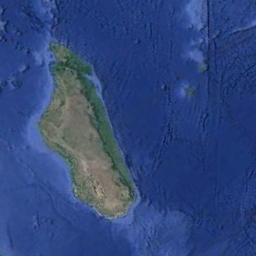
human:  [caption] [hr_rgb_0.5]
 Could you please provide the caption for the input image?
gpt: The island has flat terrain and dense vegetation .

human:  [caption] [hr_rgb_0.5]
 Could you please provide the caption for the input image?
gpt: The long green island is surrounded by blue sea water, And the island has a green and yellow-brown color .

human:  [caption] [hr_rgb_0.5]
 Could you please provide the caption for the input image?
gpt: The land on the island is rough .

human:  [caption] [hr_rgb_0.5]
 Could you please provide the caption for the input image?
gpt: The shape of the island is very irregular .

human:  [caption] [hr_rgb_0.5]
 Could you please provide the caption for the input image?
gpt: The brown and green island is on a blue sea .